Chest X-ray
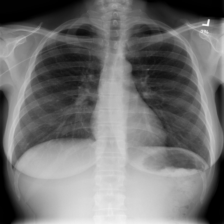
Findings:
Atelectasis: negative
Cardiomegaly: negative
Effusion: negative
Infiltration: negative
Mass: negative
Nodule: negative
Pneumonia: negative
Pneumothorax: negative
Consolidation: negative
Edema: negative
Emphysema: negative
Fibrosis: negative
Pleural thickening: negative
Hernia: negative